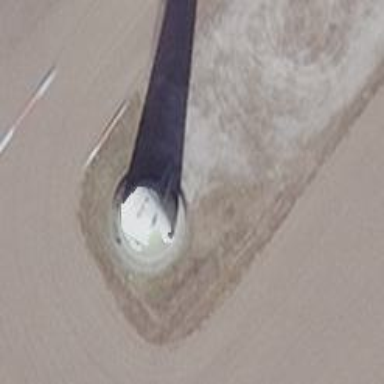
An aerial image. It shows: Wind generator using horizontal axis wind turbines.